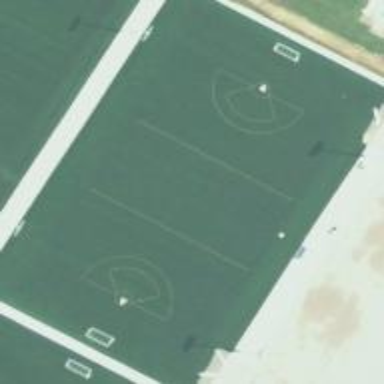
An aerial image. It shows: Soccer pitch designated for leisure and sports activities.